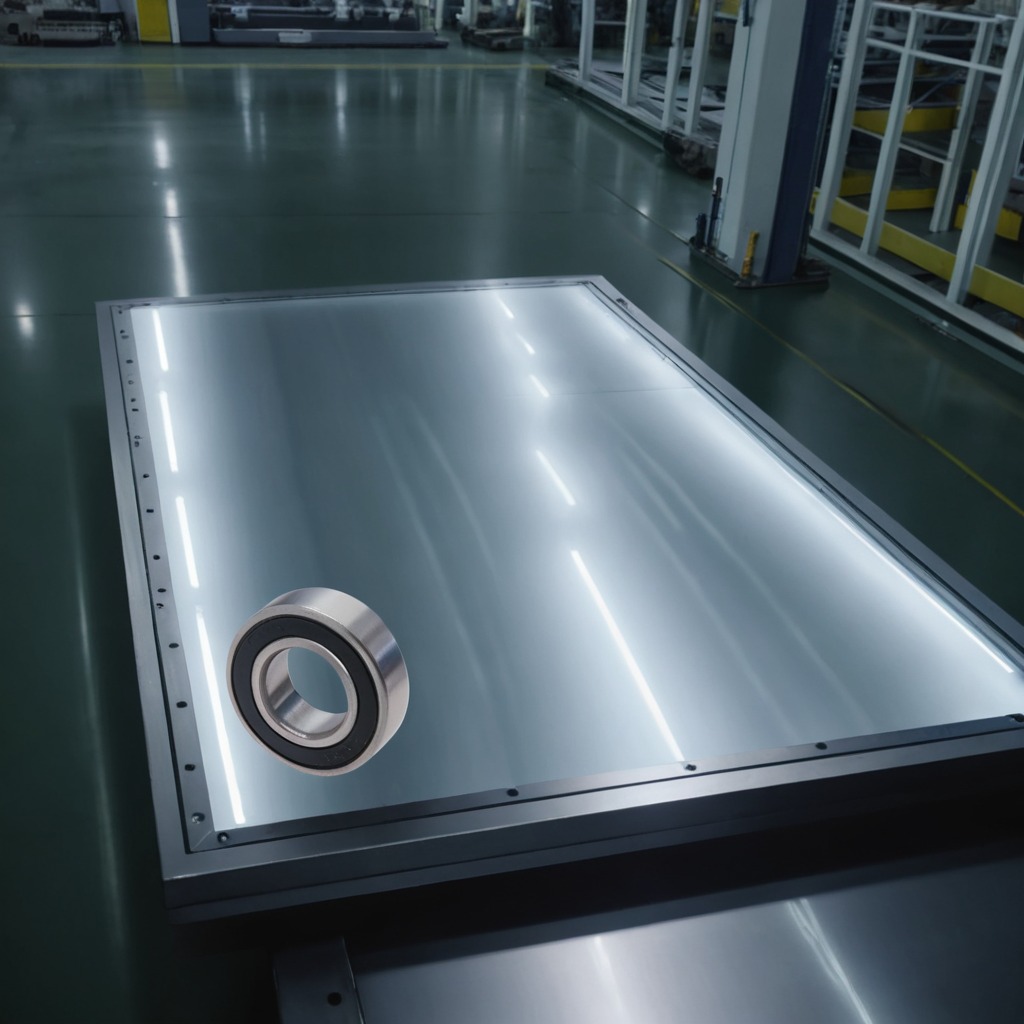
A metal ball bearing is lying on the metal table in a machine shop under fluorescent lights.